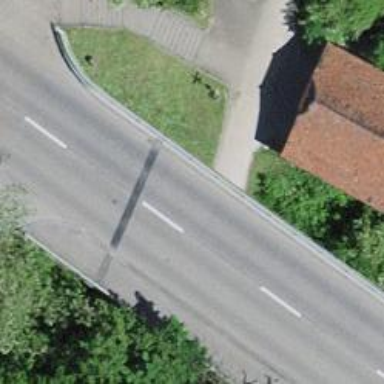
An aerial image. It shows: Footway along the road.